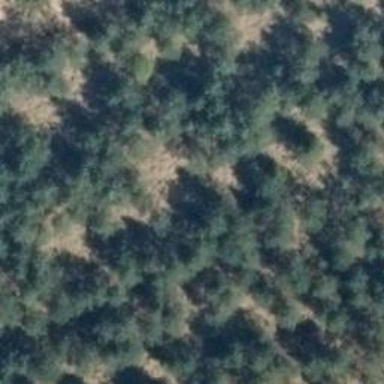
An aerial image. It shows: Patch of scrub vegetation.